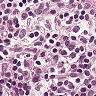
Metastatic tissue present: no